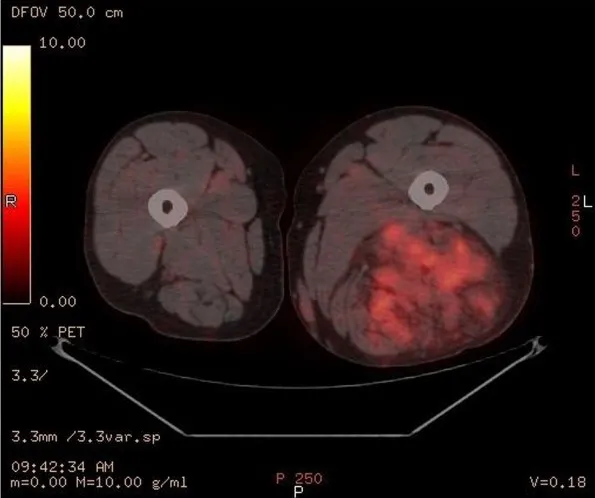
Axial PET-IMG/CT shows hypermetabolic activity with standard uptake of 3.8 to 4.1 in left biceps femoris.
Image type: radiology (pet)